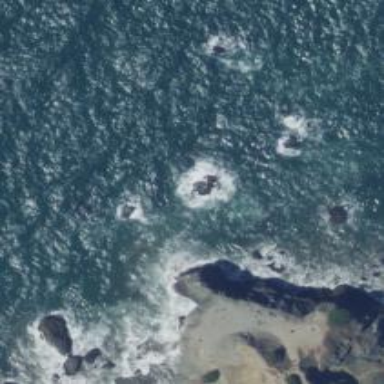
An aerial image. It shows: Natural rock reef.